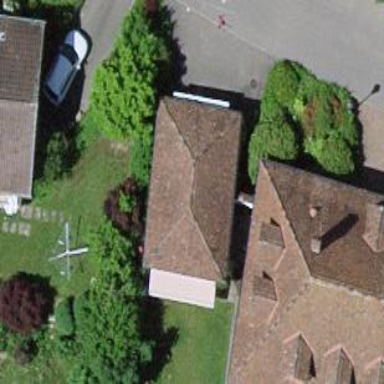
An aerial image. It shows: Garage.